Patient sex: M
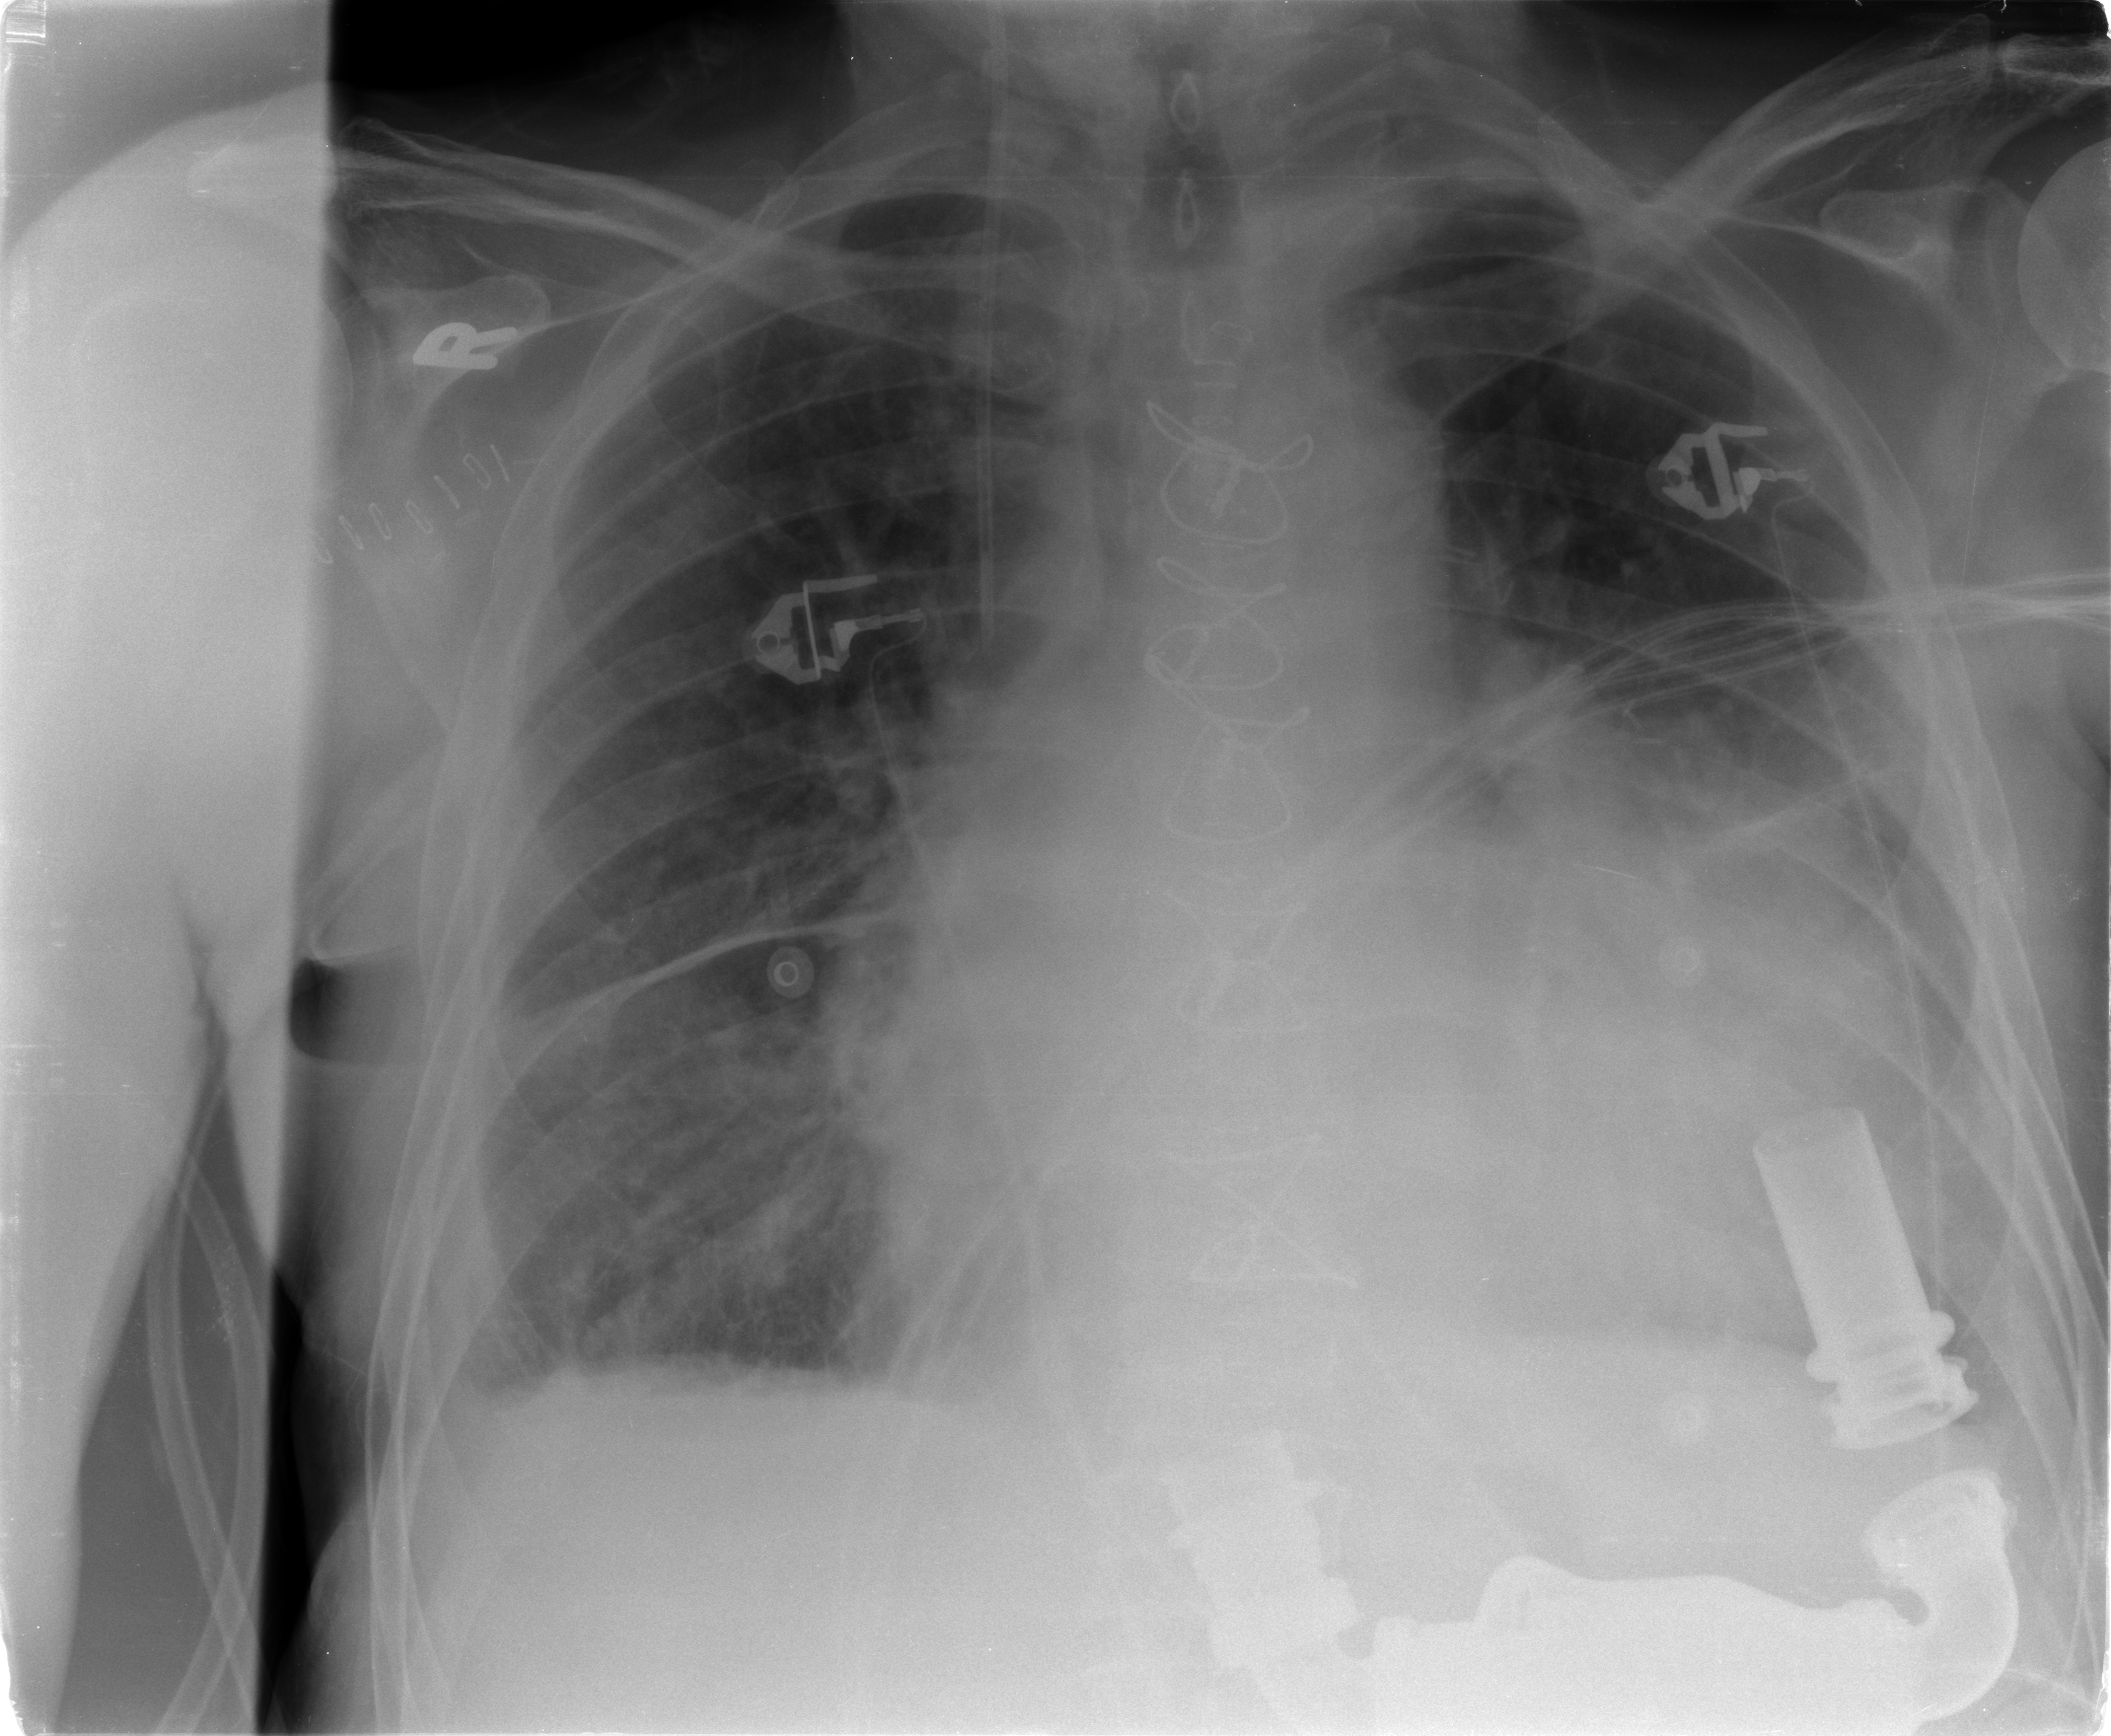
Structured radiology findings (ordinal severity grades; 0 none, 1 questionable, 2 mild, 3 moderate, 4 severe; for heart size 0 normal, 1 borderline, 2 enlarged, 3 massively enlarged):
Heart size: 2
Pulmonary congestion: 3
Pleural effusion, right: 2
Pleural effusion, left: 3
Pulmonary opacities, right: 0
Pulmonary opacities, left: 0
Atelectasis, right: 2
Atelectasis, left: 2